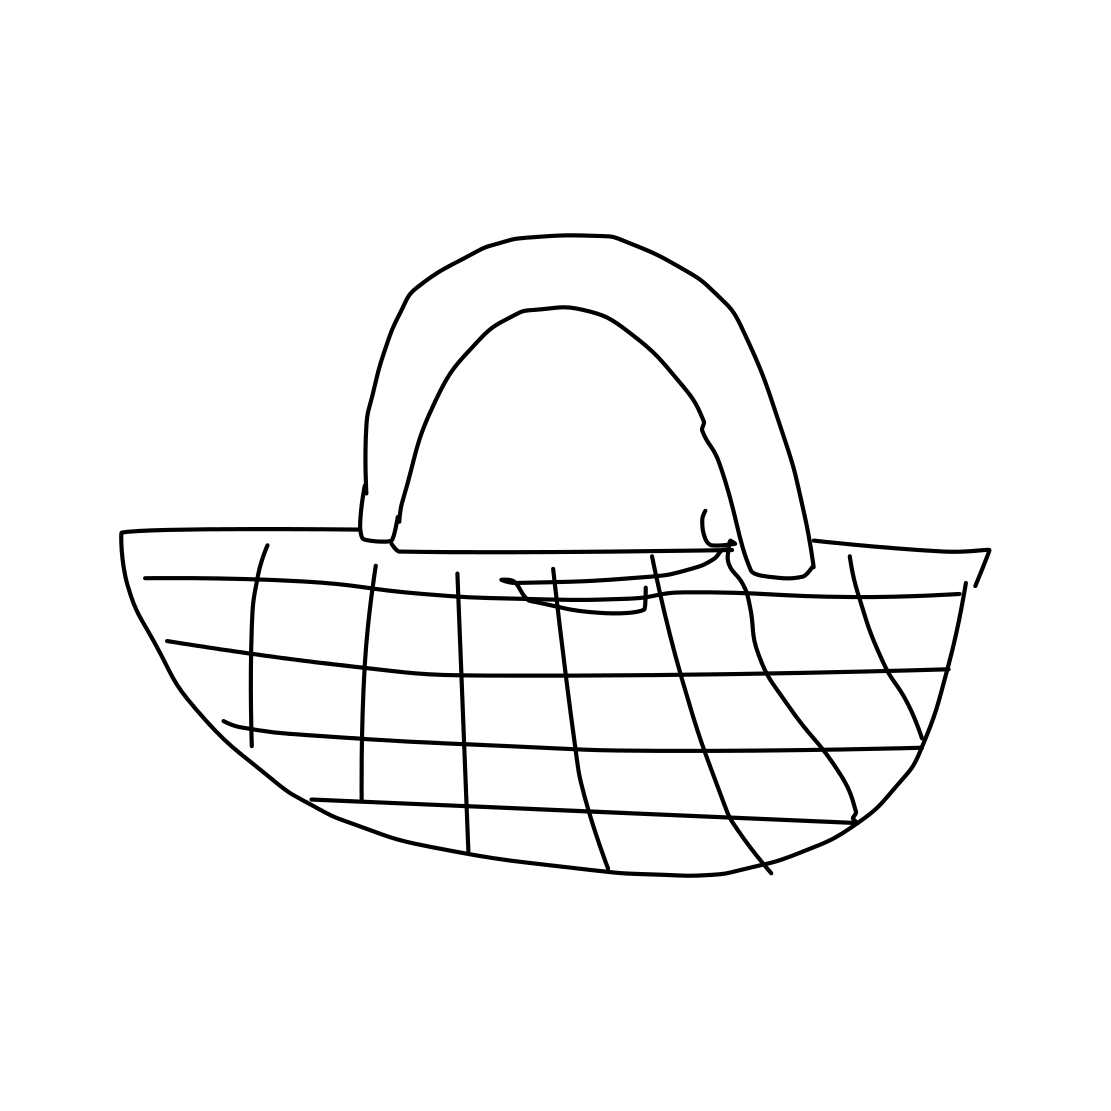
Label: basket